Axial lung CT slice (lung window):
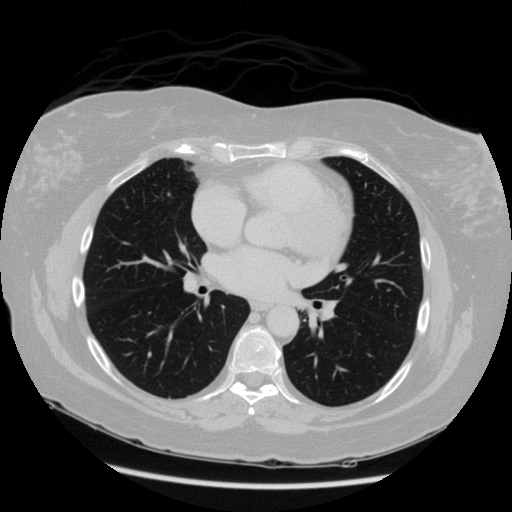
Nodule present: no